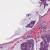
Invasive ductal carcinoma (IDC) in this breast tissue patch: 1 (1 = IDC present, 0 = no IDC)